Question: In the paper located at this <URL> at "B. Detecting vertical edge using Haar-like feature" it mentions the use of a Haar-like kernel in order to obtain a resulting image
which emphasizes vertical or horizontal edges in the input image the way the Sobel operator does. The way I understood the Haar features is that they output the difference of the sum of pixels from the white colored rectangles and the sum of pixels from the gray/black colored rectangle. I have trouble in determining the anchor point of the resulting Haar kernel (since the dimension mentioned in the paper is 6 x 6 ). My current understanding is that if I take the vertical edge mask mentioned in the paper the resulting 6 x 6 mask would be
1, 1, 1, -1, -1, -1
1, 1, 1, -1, -1, -1
1, 1, 1, -1, -1, -1
1, 1, 1, -1, -1, -1
1, 1, 1, -1, -1, -1
1, 1, 1, -1, -1, -1

If anyone who is more knowledgeable about this can help me on this problem (how the kernel looks like and how would a convolution be perform in order to obtain an edge map imap) I would be very grateful.
Thank-you.
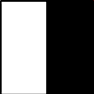
Answer: Based on the information given in the paper <URL> I can't tell how the group has done it exactly. However I can suggest a way on how this could be implemented.
The main difference between a haar-like feature and a convolution kernel is that the haar-like feature has a 'fixed position' within the image while a kernel is applied to each pixel.
A convolution kernel usually maps a local neighbourhood of a pixel to a value between 0-255. Haar-like features however define a mapping from the entire image to a single value. That is taking the sum of each pixel biased by -1, 0, 1. This bias is depending on the position of the pixel in the image.
### Converting a convolution kernel into a set of features
That said we can extend a convolution kernel for a single pixel X and make it look similar to a haar-like feature by saying: We map the entire image by computing the sum of all pixels biased by what is given in the kernel for the neighbourhood of X and 0 else. If we do this for all pixels in the image we end up having width*height many features grouping them together in a large feature vector. Clearly they hold the same amount of information a convolution would have. However we loose the ability to easily access the 'origin' of a feature, meaning which pixel the kernel was attached to in order to compute this feature. This information is 'encoded' within the definition of that feature.
### Converting a set of features into a convolution kernel
So can we reverse above process? For general features this can not be done. In case of the features given above we can take the non zero pixel values as the convolution kernel. If the feature set is chosen well we will end up having the same kernel for each feature. Then yes, we can get to a kernel from the feature set. Further we can find the 'origin' of the feature by averageing the position of each nonzero pixel in the feature's map.
In case of our haar-like features the answer is conveniently given in the paper. The convolution kernel is something of size 6 x 6 with the left half being 1 and the right half being -1, just as you suggested. (Top being 1 and bottom being -1 for the other mask.) Now the center of this 6 x 6 kernel would be 3.5 x 3.5 which is no pixel value.
Further the map defined as the kernel does not map into 0-255. This can be fixed by scaling the result or by applying a threshold. The second will loose some information, but probably provide more stable results.
The key question now is which features were chosen in order to optain the "haar-like feature edge" image seen in they're Fig. 5? In other words, at which positions does the kernel have to be evaluated? The best bet is to attach the kernel to every corner of 4 pixels in the image. This way a detected edge lives between pixels, which somehow makes sense as an edge is defined by the gradient between two (or more) pixels.
Note that the resulting image will have 1 row and 1 column less then the original image. However the resulting values are similar to boundaries and everything between two boundaries is 'the same object'.
Another way this can be done is to choose the (3,3) position of the kernel as the ancor point and attach this point to every pixel in the image just like eigenchris suggested. You could also choose (1,1) or any other point. However, as eigenchris mentioned, edges will appear off. So to make correct classification and to select the right regions of the original image you would have to account for the distance between the (true) center of the kernel and the one you chose.